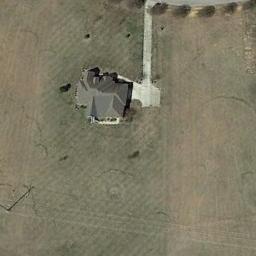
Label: sparse_residential